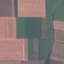
Land use / land cover: AnnualCrop